Interaction volume radius: 5 \u00c5
Interaction volume height: 15 \u00c5
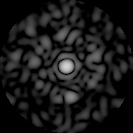
Disorder parameter: 0.8688